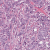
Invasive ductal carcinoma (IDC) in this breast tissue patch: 1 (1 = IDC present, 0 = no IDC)